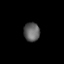
Tissue: lung
Cell type: Fibroblasts
Senescence score: 0.552
Nuclear area (px): 295
Mean DAPI intensity: 96.837